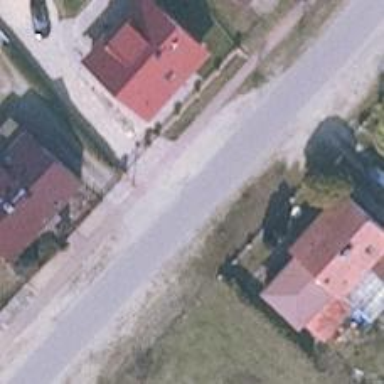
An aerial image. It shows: Residential road with asphalt surface.